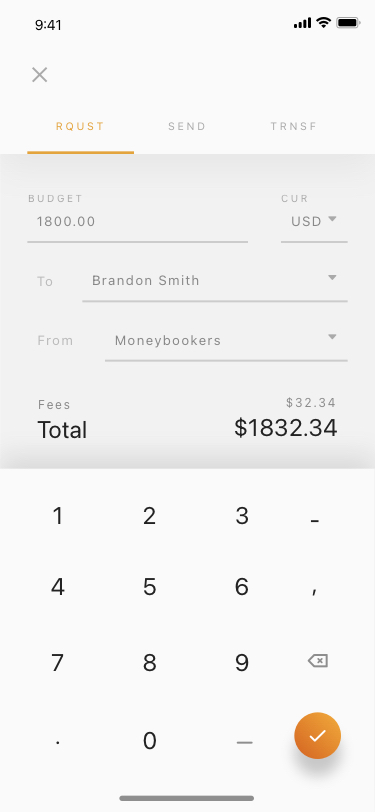
Text in this UI design:
new to this? sign up
login
login with twitter
Quality is not an Act, It’s a Habit.
Marnie
9:41